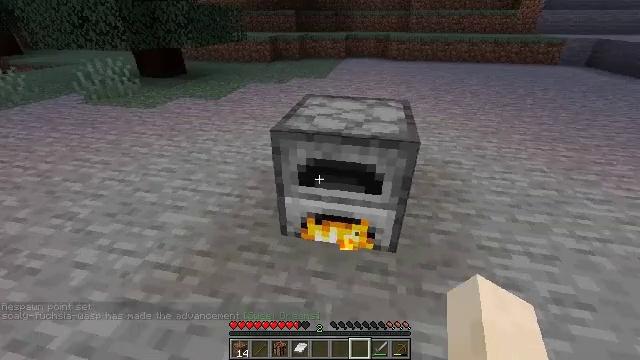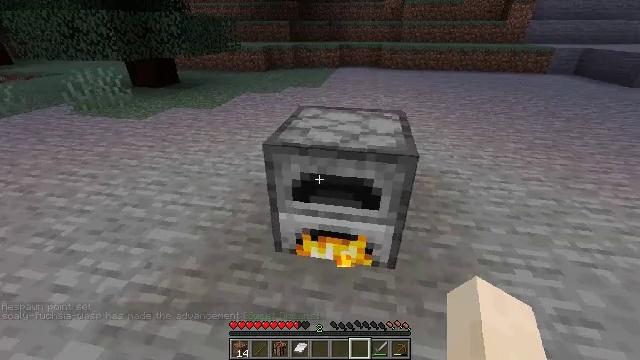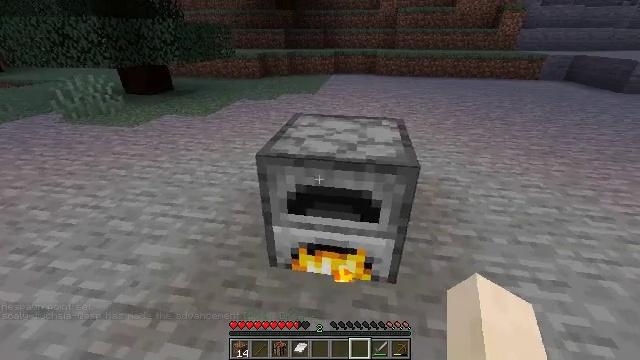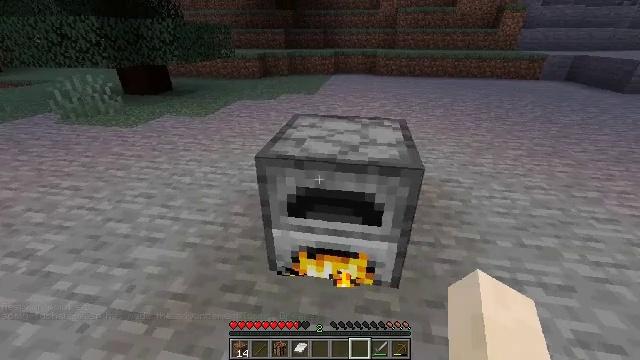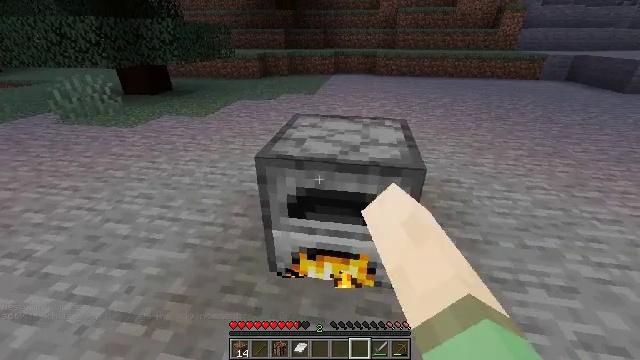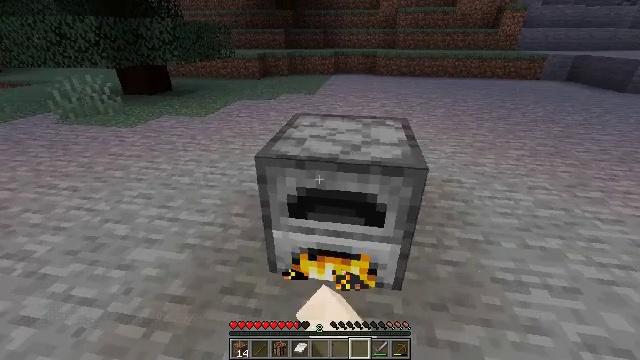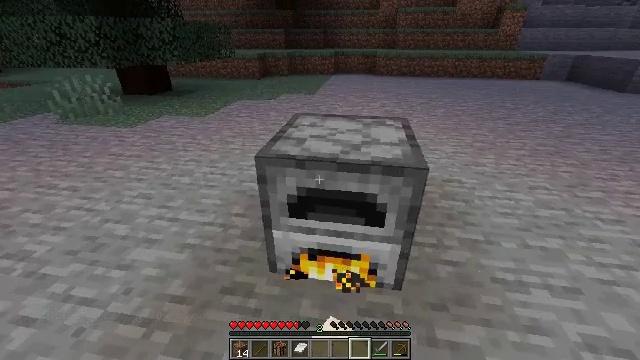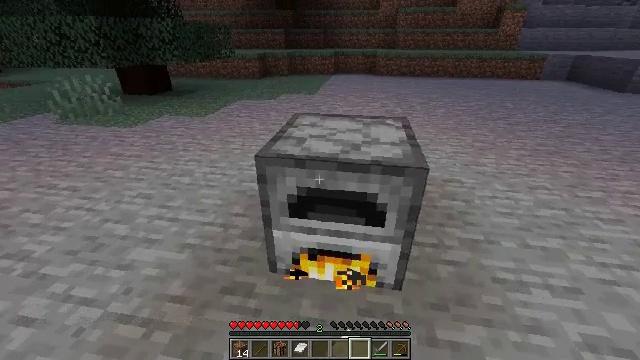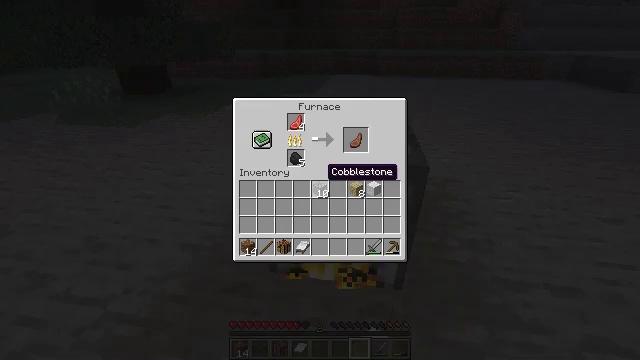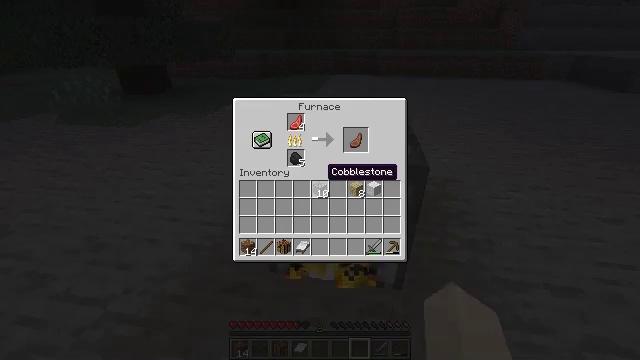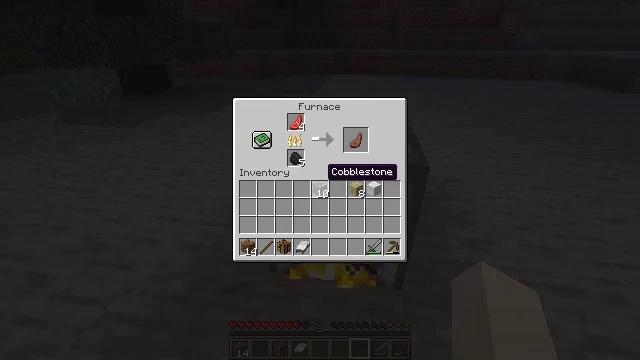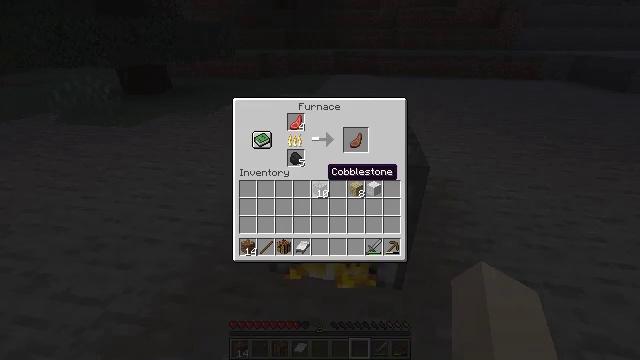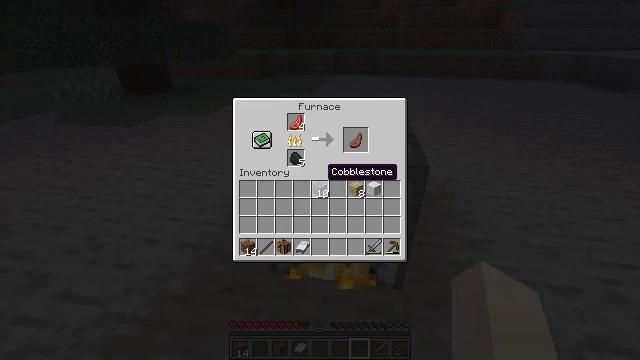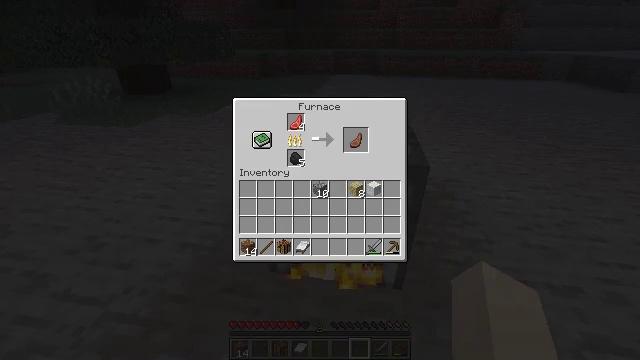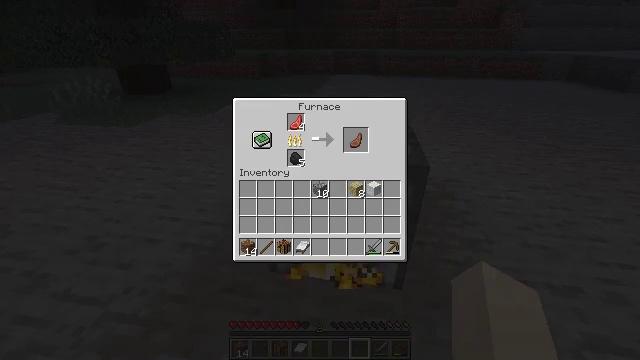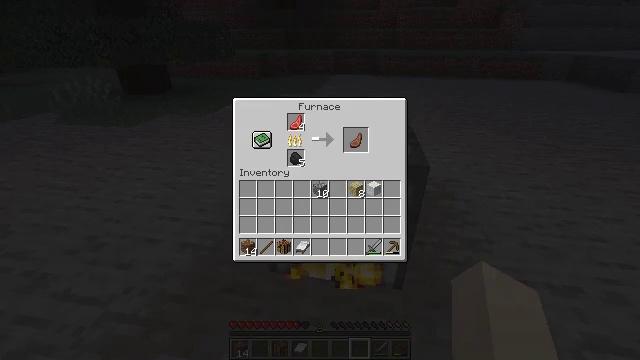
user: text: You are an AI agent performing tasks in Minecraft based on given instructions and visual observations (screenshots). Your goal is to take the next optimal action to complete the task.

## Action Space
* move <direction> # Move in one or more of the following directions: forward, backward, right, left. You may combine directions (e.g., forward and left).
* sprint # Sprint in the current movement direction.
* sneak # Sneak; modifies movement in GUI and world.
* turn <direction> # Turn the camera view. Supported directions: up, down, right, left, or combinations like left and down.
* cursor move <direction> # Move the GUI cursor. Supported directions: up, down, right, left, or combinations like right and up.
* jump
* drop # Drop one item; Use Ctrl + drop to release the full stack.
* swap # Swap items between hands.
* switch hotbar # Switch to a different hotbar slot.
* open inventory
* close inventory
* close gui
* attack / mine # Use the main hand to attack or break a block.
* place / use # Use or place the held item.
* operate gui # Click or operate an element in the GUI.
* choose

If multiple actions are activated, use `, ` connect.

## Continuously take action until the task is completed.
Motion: motion action
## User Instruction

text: Craft cooked mutton with raw mutton and coal in the furnace.
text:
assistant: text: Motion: turn right and up
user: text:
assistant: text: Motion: turn right and up
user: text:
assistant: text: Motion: use / place
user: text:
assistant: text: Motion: use / place
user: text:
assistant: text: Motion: use / place
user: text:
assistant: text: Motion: no_op
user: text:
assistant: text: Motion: no_op
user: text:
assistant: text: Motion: open gui
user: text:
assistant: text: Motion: no_op
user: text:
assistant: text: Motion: no_op
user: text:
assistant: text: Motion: no_op
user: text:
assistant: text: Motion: no_op
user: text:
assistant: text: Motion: no_op
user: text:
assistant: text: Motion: cursor move right and up
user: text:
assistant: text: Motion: cursor move up
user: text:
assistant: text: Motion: cursor move up
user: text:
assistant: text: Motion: cursor move up
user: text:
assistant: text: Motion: no_op
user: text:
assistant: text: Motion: sneak
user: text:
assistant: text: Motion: sneak
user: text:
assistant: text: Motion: sneak
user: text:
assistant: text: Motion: sneak
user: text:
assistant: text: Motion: sneak
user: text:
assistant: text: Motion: sneak
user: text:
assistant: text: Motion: sneak
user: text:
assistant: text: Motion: sneak, cursor move down
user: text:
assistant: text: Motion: sneak
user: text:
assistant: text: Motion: sneak, choose
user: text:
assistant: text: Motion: sneak, choose
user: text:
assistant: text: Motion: sneak, choose